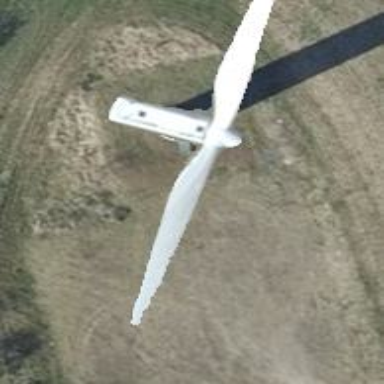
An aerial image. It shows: Wind generator with horizontal axis. The wind turbine is from Vestas.